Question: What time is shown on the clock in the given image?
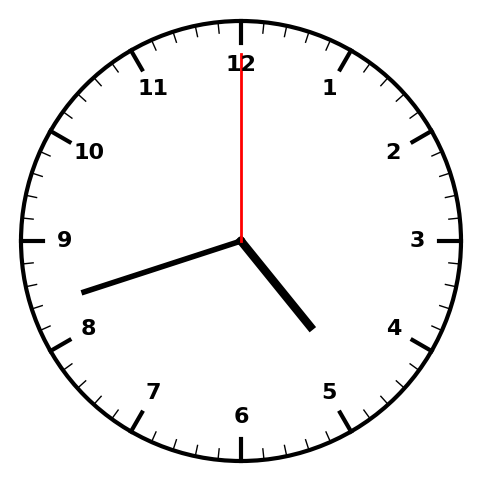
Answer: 04:42:00